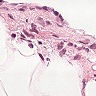
Metastatic tissue present: no